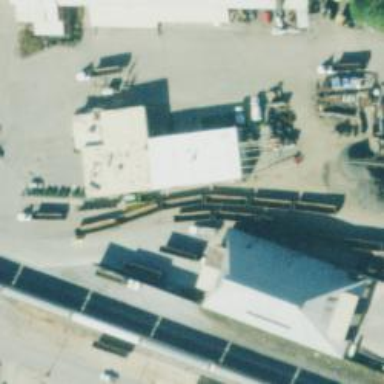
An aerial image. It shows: Rail spur service.